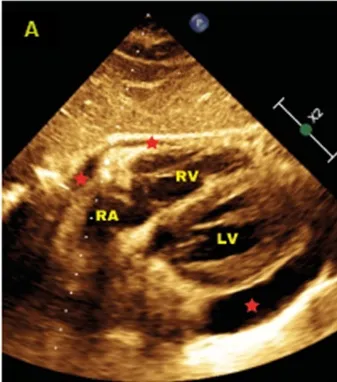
(A) - Bedside echocardiographic image (long parasternal axis view) showing signs of pericardial effusion (red.
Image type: radiology (ultrasound)